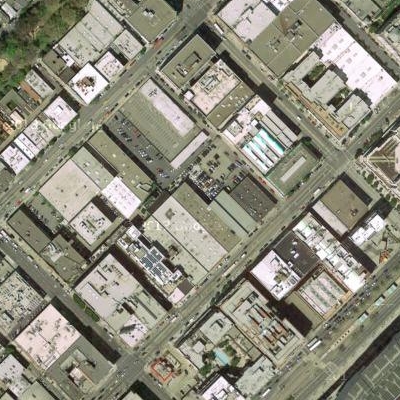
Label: cIndustry